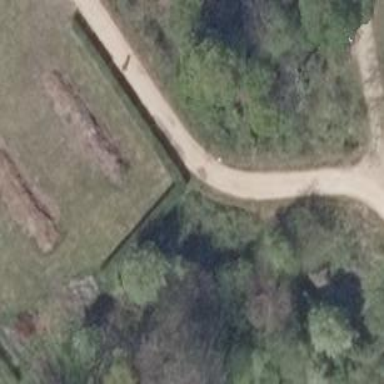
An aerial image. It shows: Gravel path.